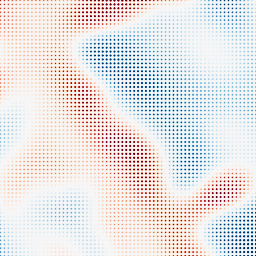
Category: multiscale
Decomposition family: log
Decomposition parameters: sigma: 20
Upsampling method: sinc_blackman
Upsampling parameters: scale: 8
kernel_size: 4
Upsampling scale: 8